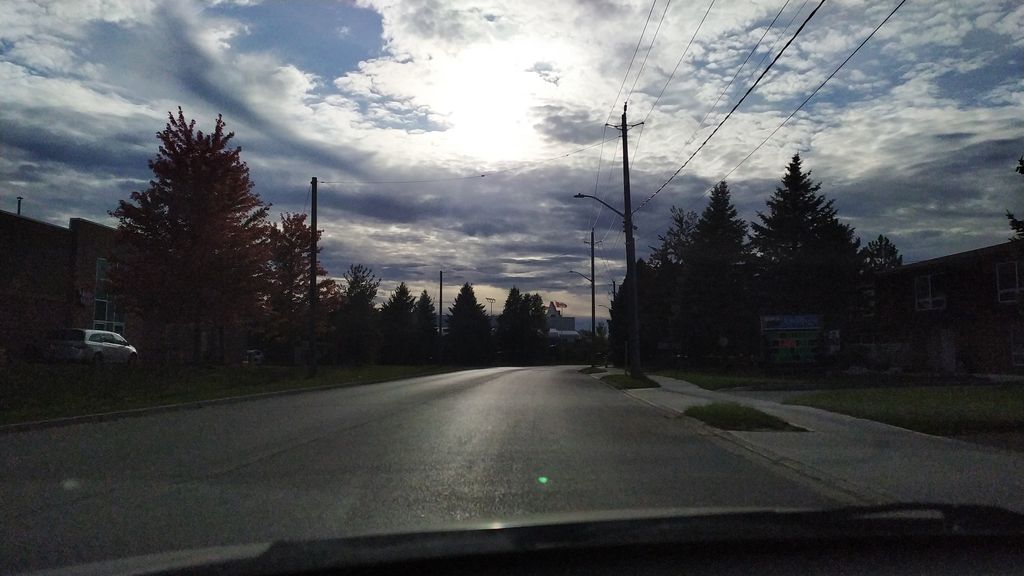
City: kitchener-waterloo